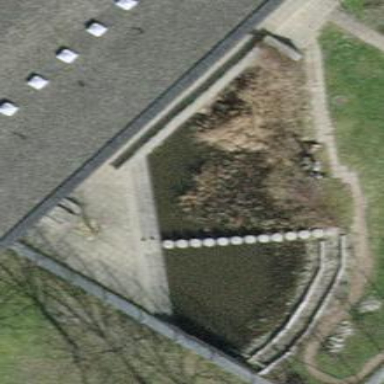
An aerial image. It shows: Pond with natural water.